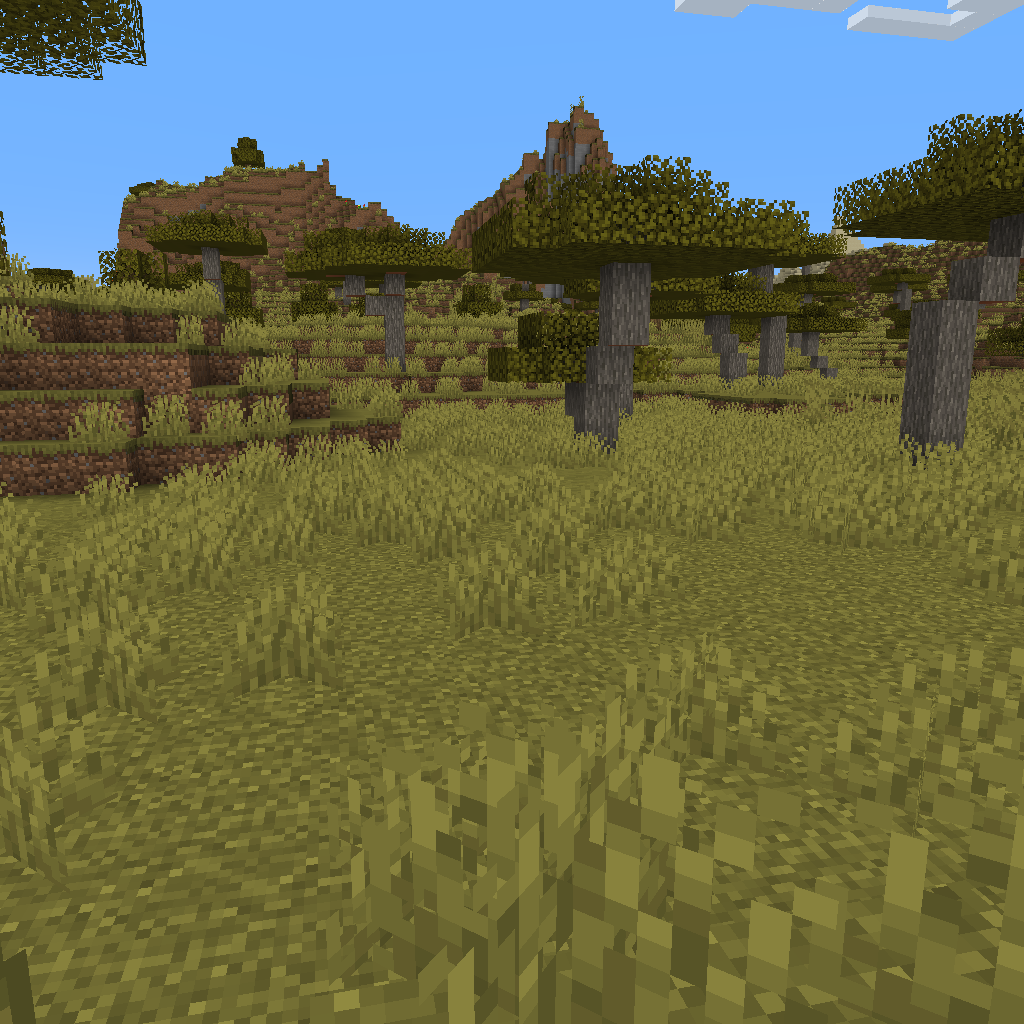
savanna with grass and savanna trees